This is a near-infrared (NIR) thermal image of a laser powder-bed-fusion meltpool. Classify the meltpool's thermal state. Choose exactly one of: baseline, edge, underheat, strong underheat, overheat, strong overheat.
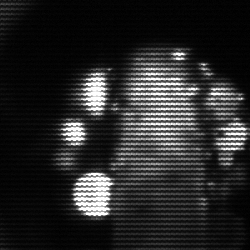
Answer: strong underheat